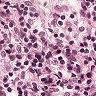
Metastatic tissue present: no